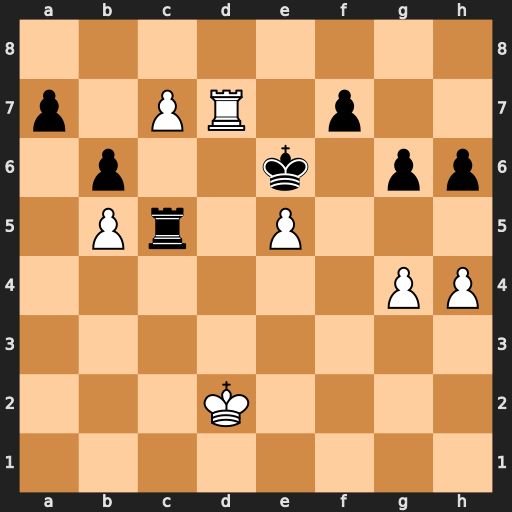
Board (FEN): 8/p1PR1p2/1p2k1pp/1Pr1P3/6PP/8/3K4/8
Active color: w
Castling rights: -
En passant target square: -
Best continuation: Rd6+ Kxe5 Rc6